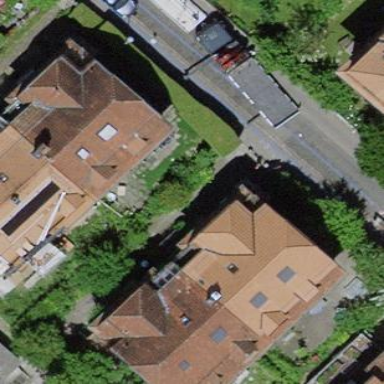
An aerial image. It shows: Building with roof made of roof tiles.